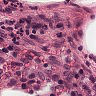
Metastatic tissue present: no